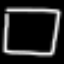
Label: square